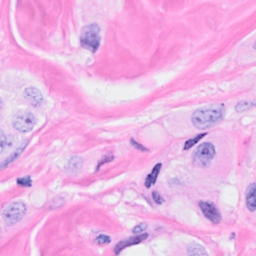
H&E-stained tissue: Breast